Question: I am using Grid splitter to resize columns in wpf application. I want some event that occurs when I am done with resizing. Grid Splitter has no events in it.
So I try using events from grid columns
'''
void col_MouseLeftButtonDown(object sender, MouseButtonEventArgs e)
{
_dragStart = true;
_currentColWidth = (sender as ColumnDefinition).ActualWidth;
}
bool _dragStart;
double _currentColWidth;
void col_MouseLeftButtonUp(object sender, MouseButtonEventArgs e)
{
_dragStart = false;
if ((sender as ColumnDefinition).ActualWidth != _currentColWidth)
{
}
}
'''
This is the screenshot of the application and these are the two columns with and without resizing

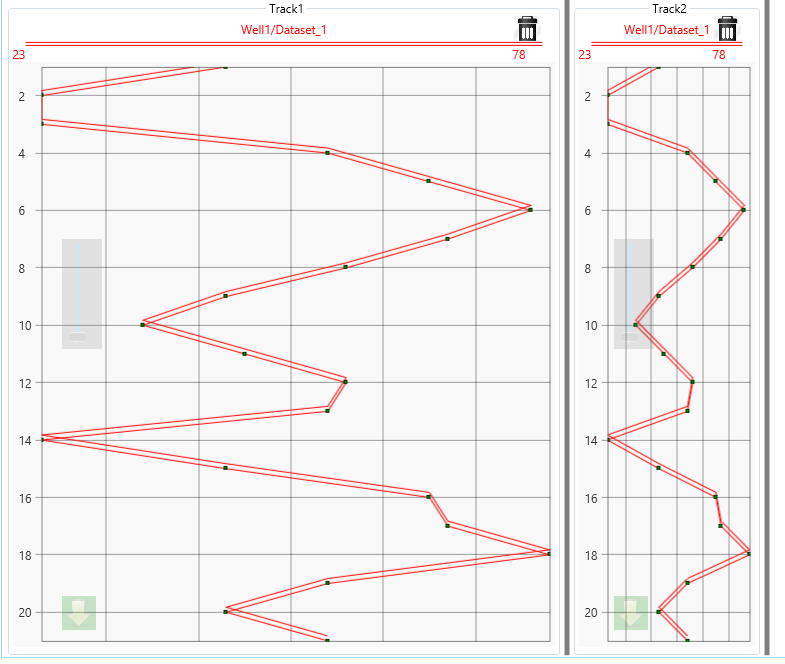
Answer: What do you mean with GridSplitter doesn't have any events ?
XAML
'''
<Grid.ColumnDefinitions>
<ColumnDefinition x:Name="Column1" Width="Auto"/>
<ColumnDefinition x:Name="Column2" Width="*"/>
</Grid.ColumnDefinitions>
<GridSplitter x:Name="GridSplitter1" VerticalAlignment="Stretch" DragCompleted="GridSplitter1_DragCompleted" HorizontalAlignment="Right" Grid.Column="0" Background="Black" BorderBrush="Black" BorderThickness="2" Width="2"/>
'''
CODE:
'''
void GridSplitter1_DragCompleted(object sender, System.Windows.Controls.Primitives.DragCompletedEventArgs e)
{
void GridSplitter1_DragCompleted(object sender, System.Windows.Controls.Primitives.DragCompletedEventArgs e)
{
MessageBox.Show("Column1 : " + Column1.Width + "
" + "Column2: " + Column2.Width);
}
}
'''

Works very fine for me